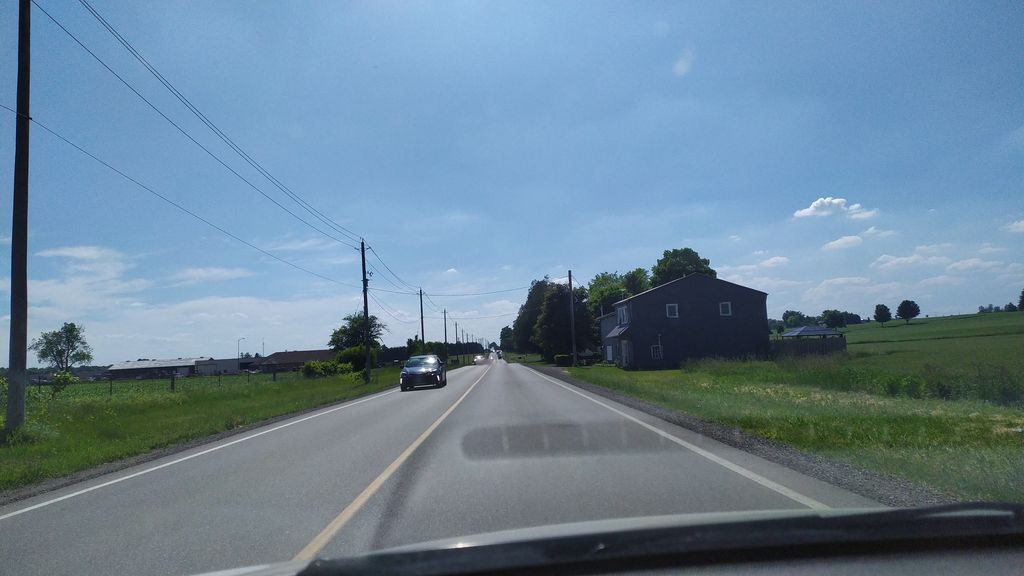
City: kitchener-waterloo